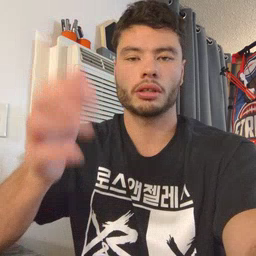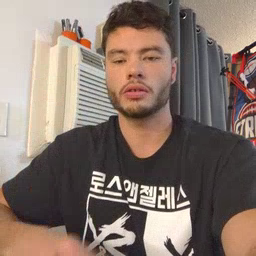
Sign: will